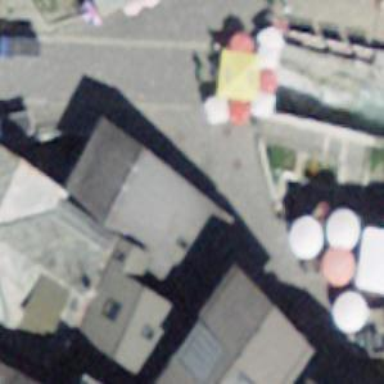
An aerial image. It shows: Cafe.